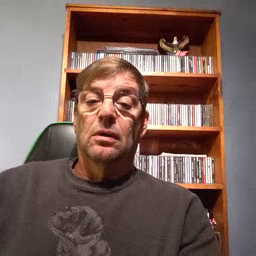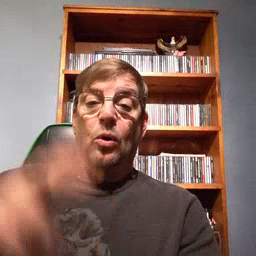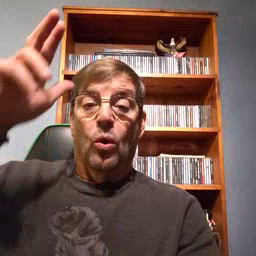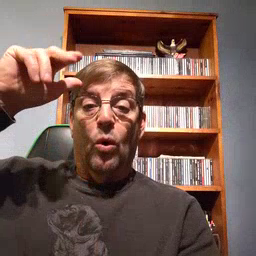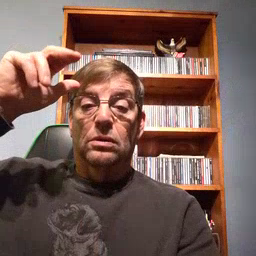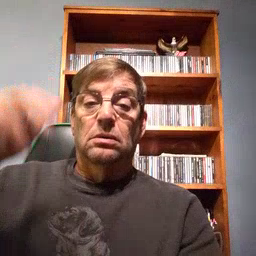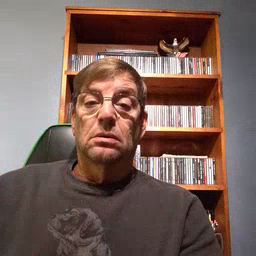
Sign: horse